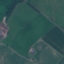
Land use / land cover: Pasture